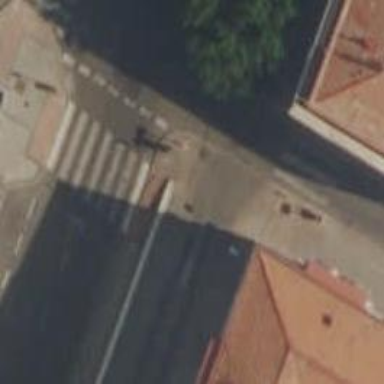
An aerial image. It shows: Sidewalk along the footway.